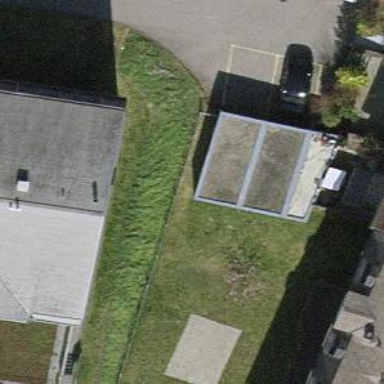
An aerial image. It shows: Garage building.